Interaction volume radius: 10 \u00c5
Interaction volume height: 20 \u00c5
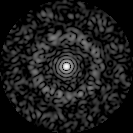
Disorder parameter: 0.8384